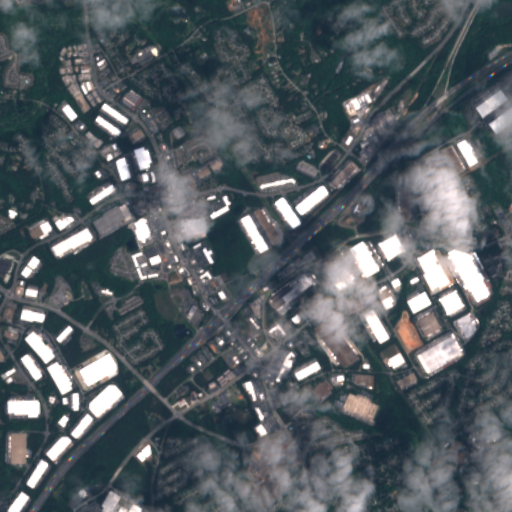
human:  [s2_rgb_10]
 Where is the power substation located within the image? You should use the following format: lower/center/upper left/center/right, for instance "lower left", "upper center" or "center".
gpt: The power substation is located in the upper center of the image.
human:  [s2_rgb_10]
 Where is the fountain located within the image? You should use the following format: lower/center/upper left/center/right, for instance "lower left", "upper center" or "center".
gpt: The fountain is located in the upper center of the image.
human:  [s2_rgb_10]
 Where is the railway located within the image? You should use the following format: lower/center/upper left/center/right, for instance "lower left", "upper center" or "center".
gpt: The railway is located in the upper left of the image.
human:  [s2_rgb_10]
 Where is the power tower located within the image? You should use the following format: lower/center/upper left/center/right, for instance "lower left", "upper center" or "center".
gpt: There is no power tower in the image.